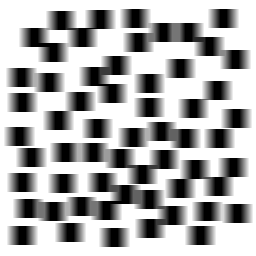
Squares: 59
Triangles: 0
Stars: 0
Total shapes: 59